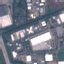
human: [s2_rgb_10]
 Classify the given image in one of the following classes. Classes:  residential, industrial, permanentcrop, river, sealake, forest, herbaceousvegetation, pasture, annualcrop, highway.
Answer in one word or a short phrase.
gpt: Industrial